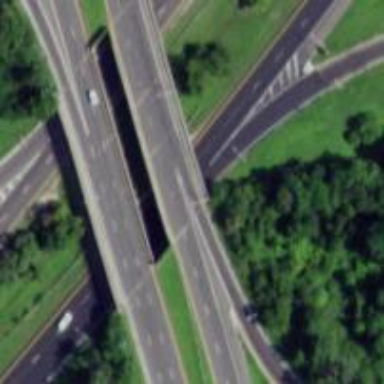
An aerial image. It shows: View of motorway.